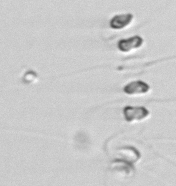
Label: Chaetoceros_socialis